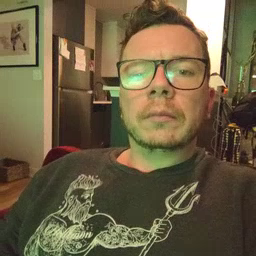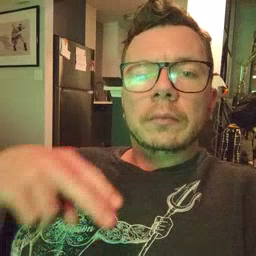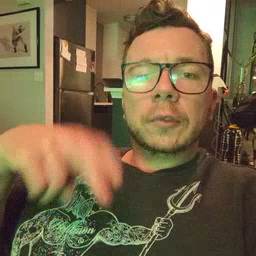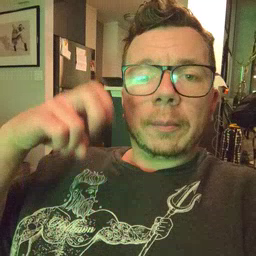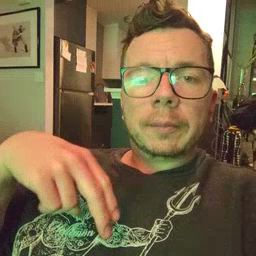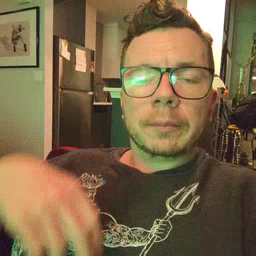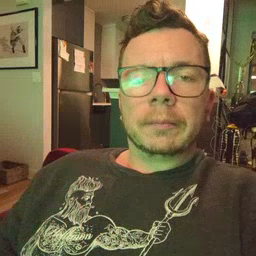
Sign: jump